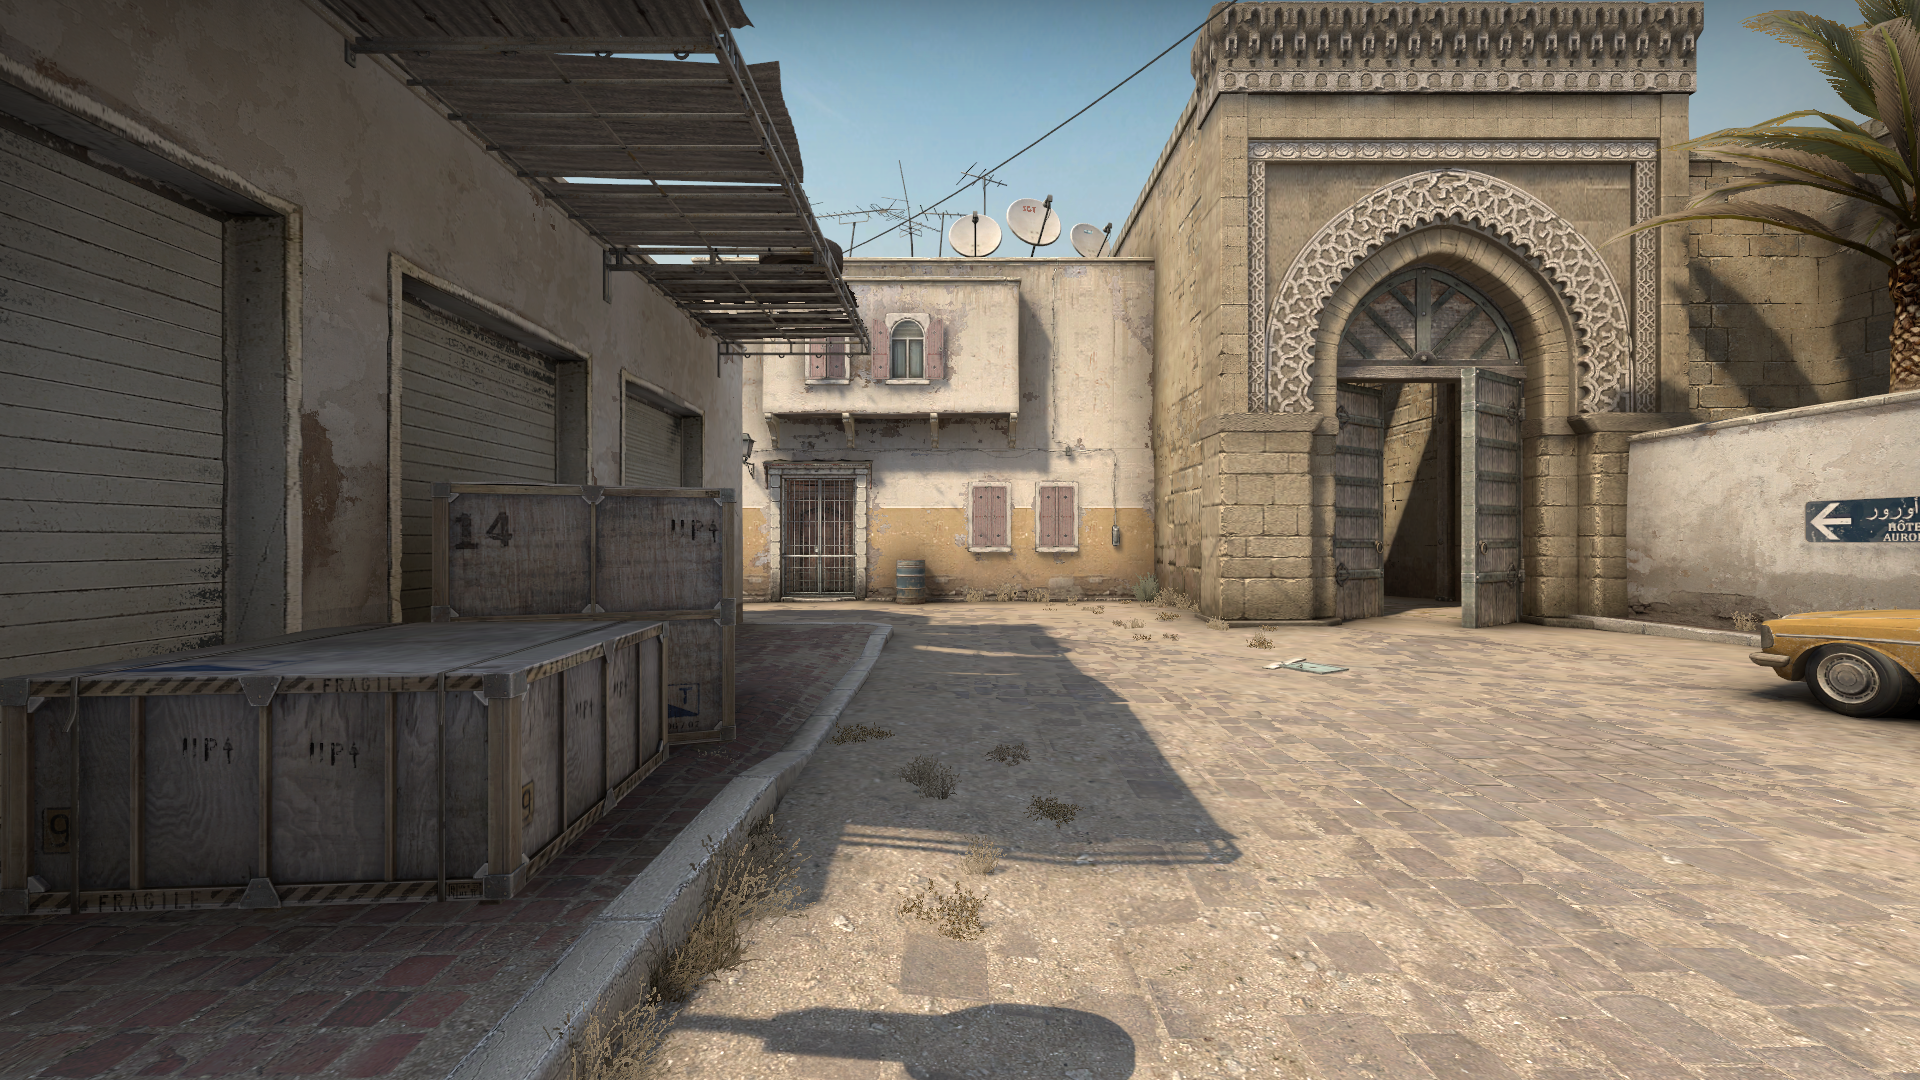
Map: de_dust2